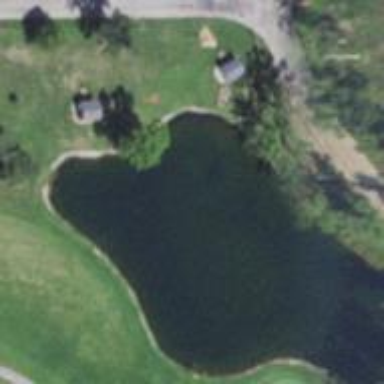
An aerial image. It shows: Picturesque scene of golf course with lateral water hazard.